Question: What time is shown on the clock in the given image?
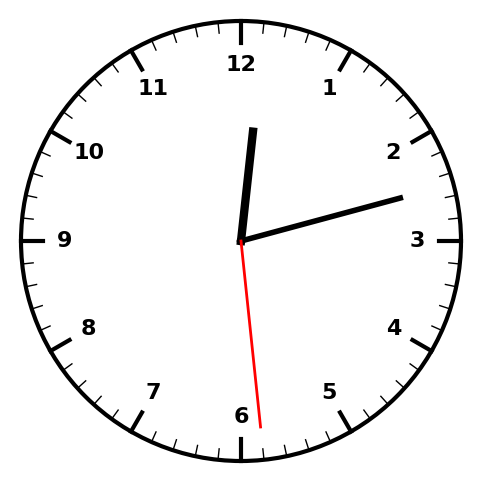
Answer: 12:12:29